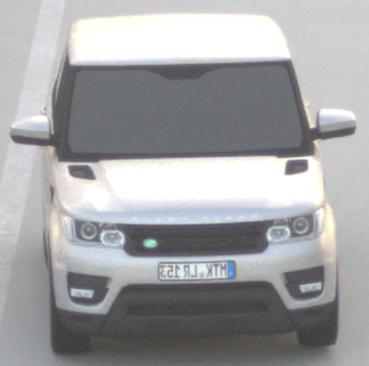
Make: Land Rover
Model: Range Rover Sport 5.0 V8 SC
Detailed model: Range Rover Sport (II)
Model produced from: 2013/09
Model produced until: 2015/07
Doors: 5
Color: white
Road condition: dry road
Daytime: sunrise or sunset
Contrast: low contrast